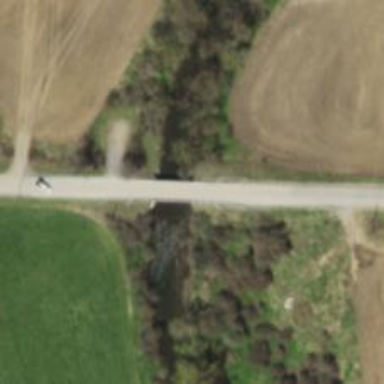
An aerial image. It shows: Residential road with bridge.